Aerial crown-view tile of a tropical tree (Barro Colorado Island, Panama), acquired 20250915:
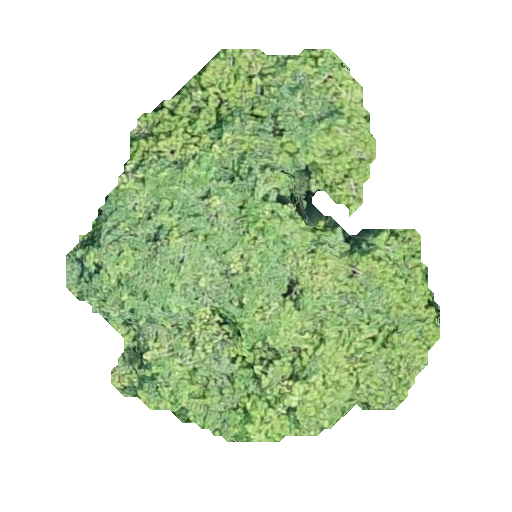
Species: Virola surinamensis
GBIF accepted scientific name: Virola surinamensis
Crown area: 143.842 m²